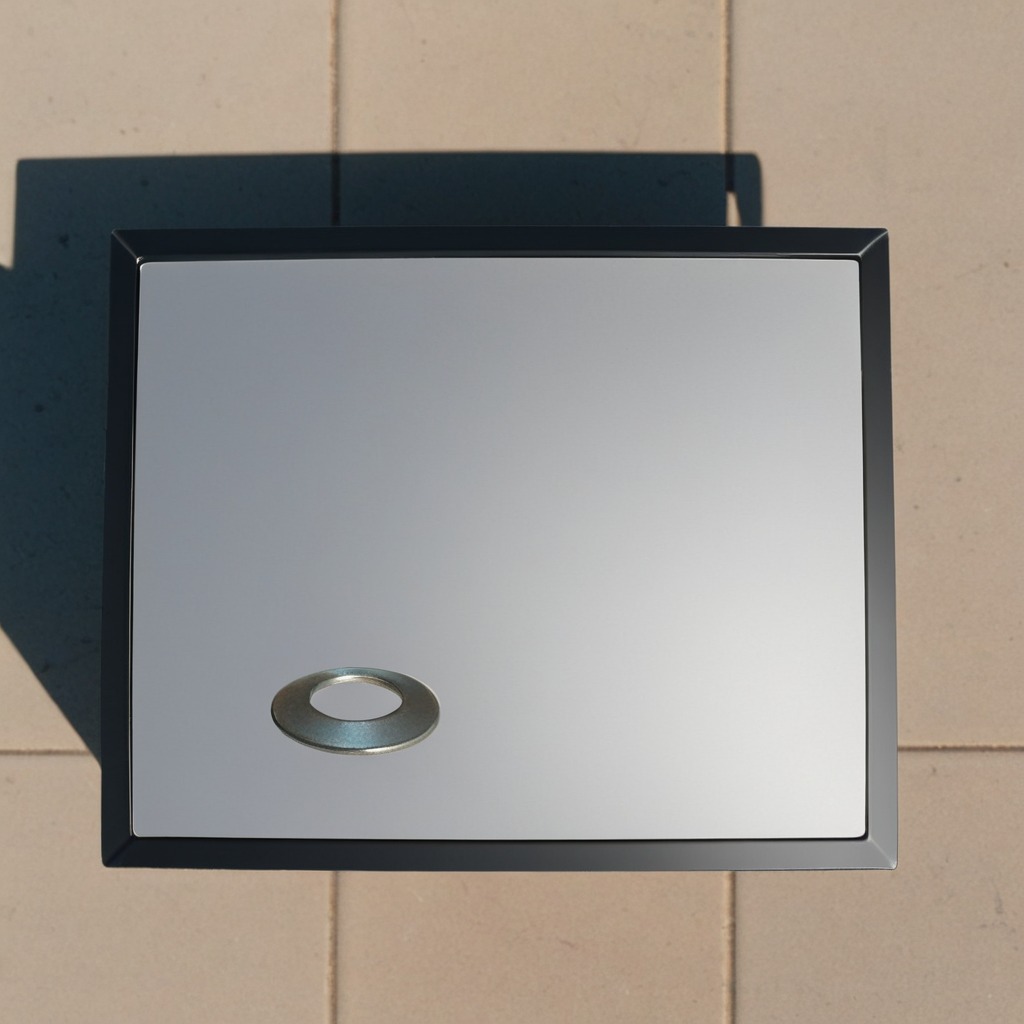
A flat metal washer lying on the table.